Interaction volume radius: 10 \u00c5
Interaction volume height: 15 \u00c5
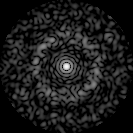
Disorder parameter: 0.8155